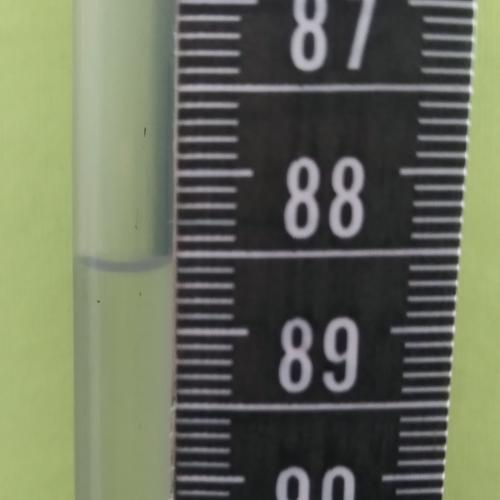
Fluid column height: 88.6 cm